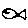
Label: fish